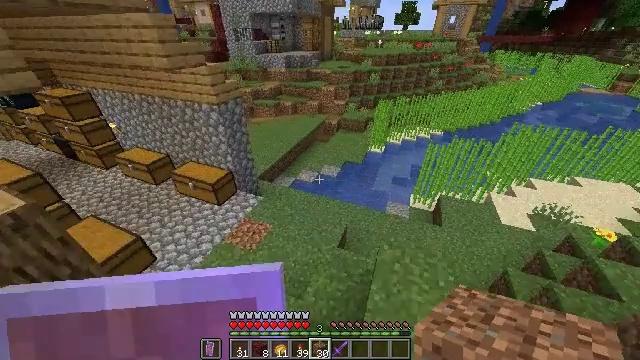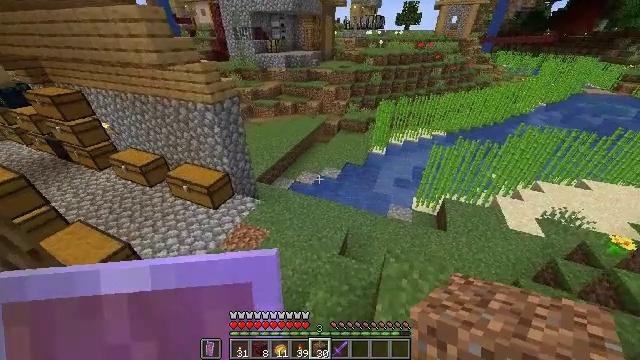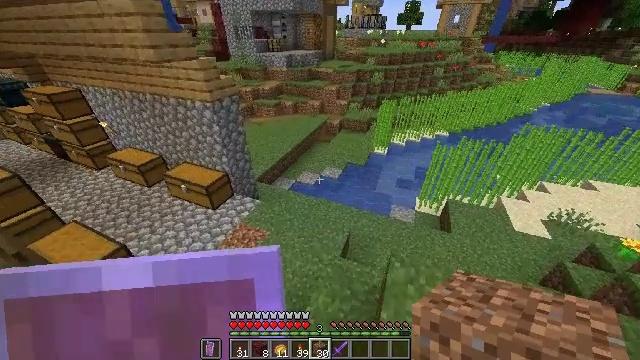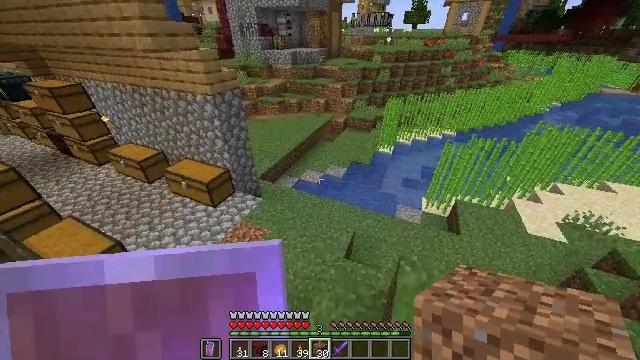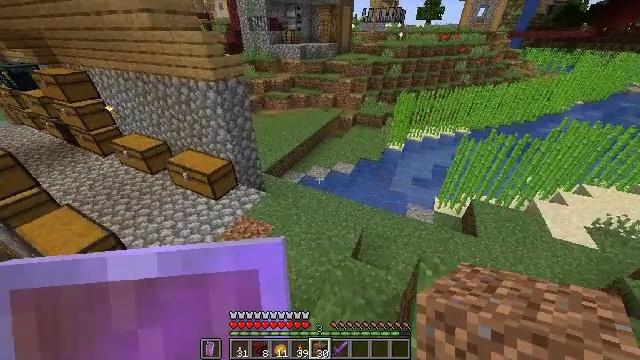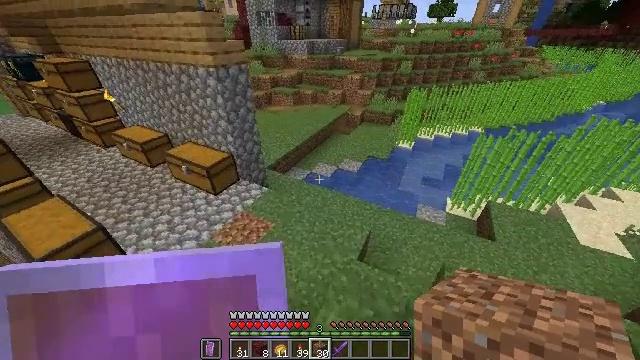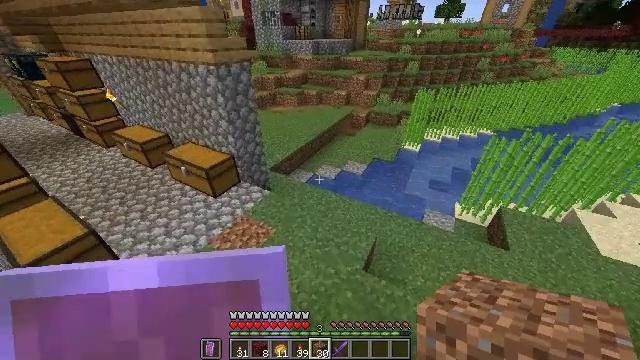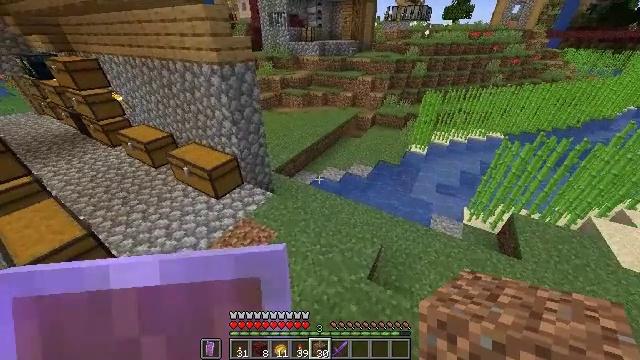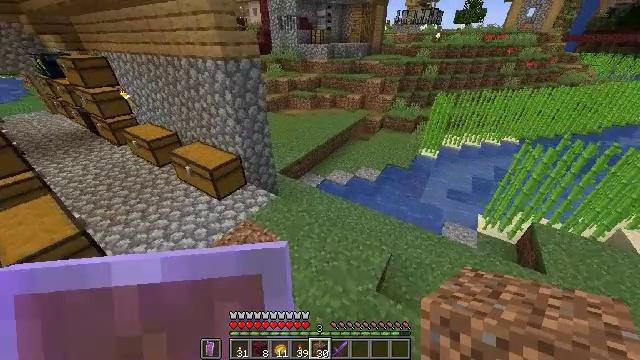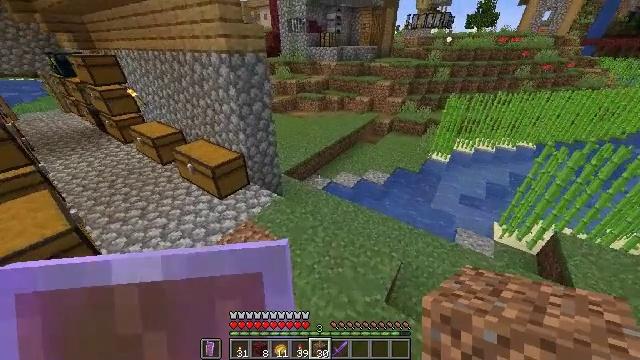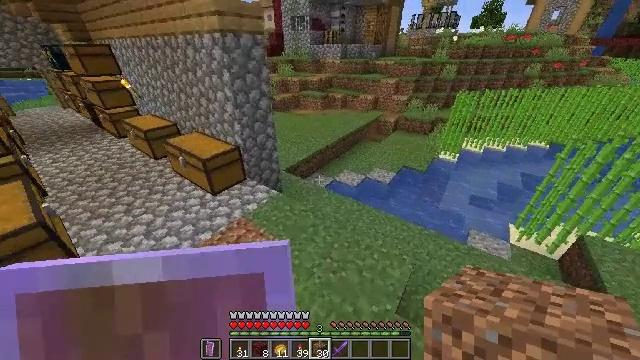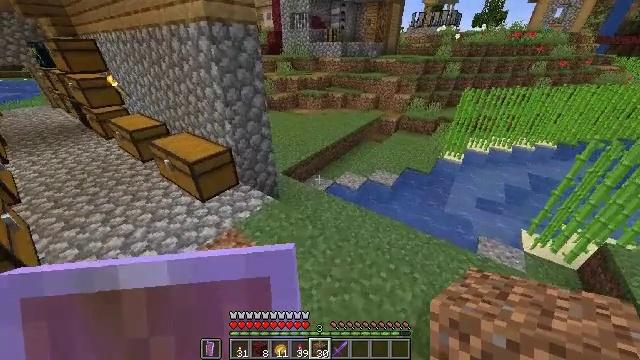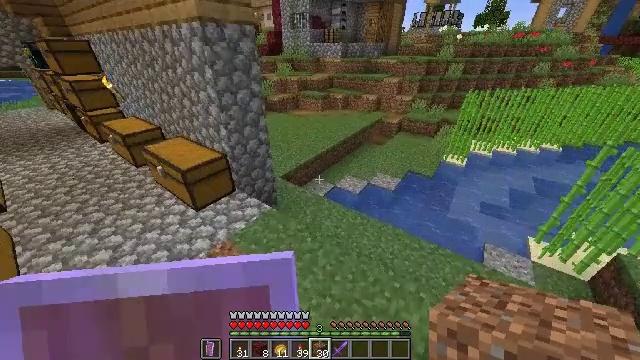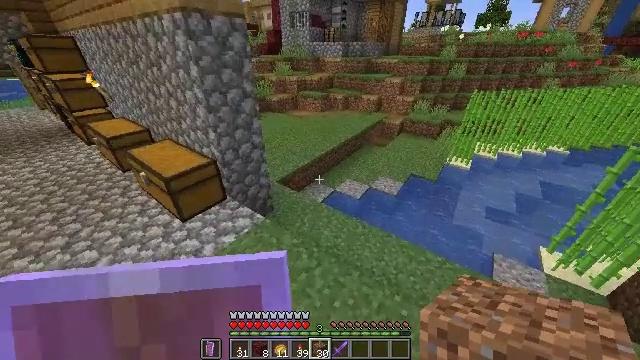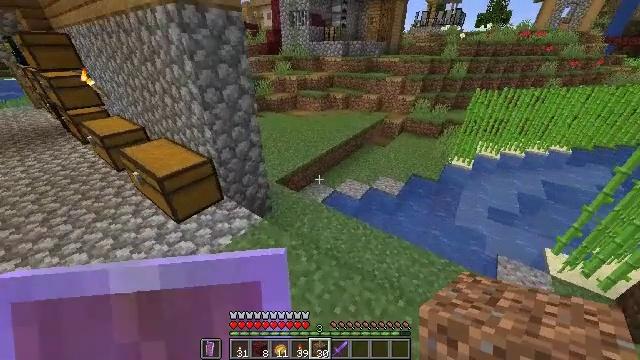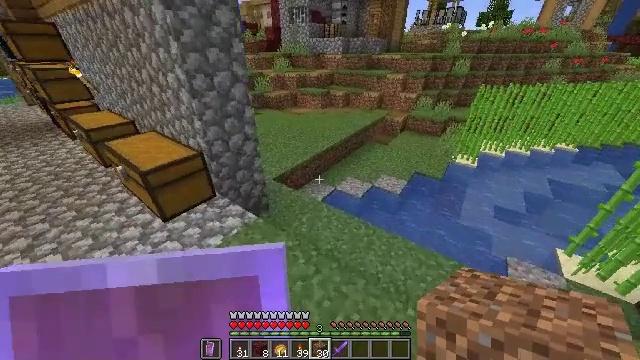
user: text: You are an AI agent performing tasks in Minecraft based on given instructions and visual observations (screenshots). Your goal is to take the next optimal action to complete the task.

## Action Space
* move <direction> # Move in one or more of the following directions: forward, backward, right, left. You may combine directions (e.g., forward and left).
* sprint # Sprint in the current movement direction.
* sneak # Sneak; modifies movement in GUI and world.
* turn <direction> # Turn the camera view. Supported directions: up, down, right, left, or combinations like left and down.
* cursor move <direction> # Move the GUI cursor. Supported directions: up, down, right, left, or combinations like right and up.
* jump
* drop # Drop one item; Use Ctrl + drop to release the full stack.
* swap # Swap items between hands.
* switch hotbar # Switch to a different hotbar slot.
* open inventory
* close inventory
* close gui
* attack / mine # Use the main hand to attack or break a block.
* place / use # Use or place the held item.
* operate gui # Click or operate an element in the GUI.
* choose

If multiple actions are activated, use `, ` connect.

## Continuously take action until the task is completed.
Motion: motion action
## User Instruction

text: Break the white banner to remove it.
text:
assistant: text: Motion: move forward
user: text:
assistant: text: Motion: move forward
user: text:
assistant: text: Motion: move forward, turn left
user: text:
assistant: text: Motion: move forward, turn left
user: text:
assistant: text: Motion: move forward, turn left
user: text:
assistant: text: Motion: move forward, turn left
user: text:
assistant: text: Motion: move forward, turn left
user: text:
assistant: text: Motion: move forward, turn left
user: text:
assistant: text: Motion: move forward, turn left and up
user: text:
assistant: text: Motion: move forward
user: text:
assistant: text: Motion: move forward
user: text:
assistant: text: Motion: move forward
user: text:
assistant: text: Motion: move forward
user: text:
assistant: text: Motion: move forward
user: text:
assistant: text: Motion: move forward
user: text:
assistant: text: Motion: move forward
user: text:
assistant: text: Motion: move forward
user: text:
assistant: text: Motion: move forward
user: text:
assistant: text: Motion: move forward
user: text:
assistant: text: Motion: move forward
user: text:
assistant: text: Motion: move forward, turn up
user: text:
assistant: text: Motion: move forward, turn left
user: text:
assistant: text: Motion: move forward, turn left and up
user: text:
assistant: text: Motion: move forward, turn left
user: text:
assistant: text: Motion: move forward, turn left
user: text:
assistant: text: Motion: move forward, turn left
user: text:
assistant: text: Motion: move forward
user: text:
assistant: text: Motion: move forward, turn left
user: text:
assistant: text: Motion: move forward, turn left
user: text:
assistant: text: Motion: move forward, jump